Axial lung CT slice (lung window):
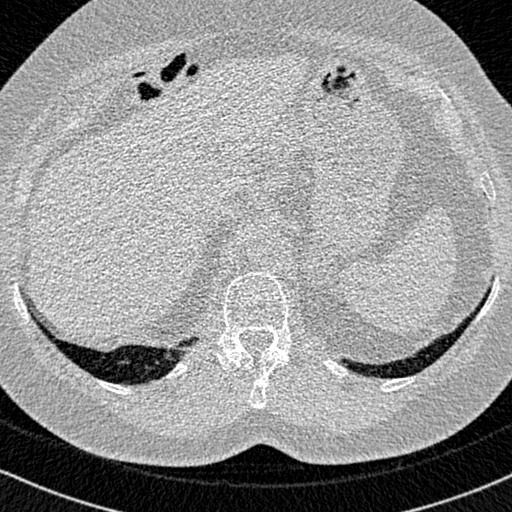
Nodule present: no